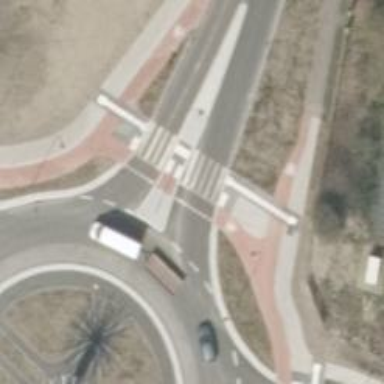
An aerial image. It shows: Marked road crossing with pedestrian island.